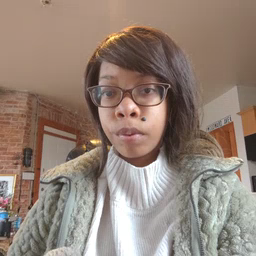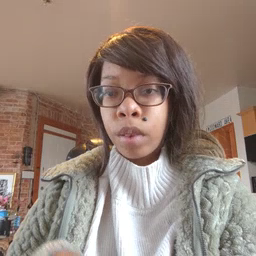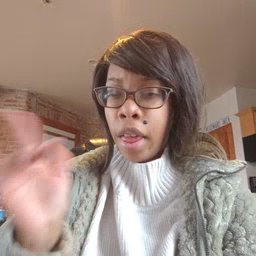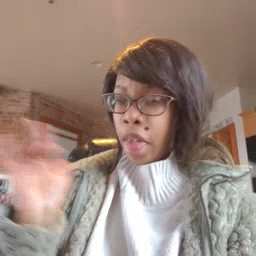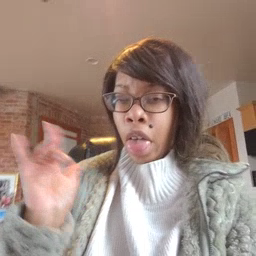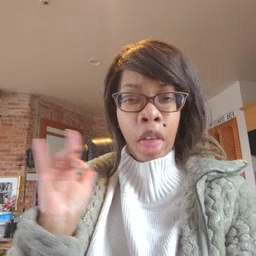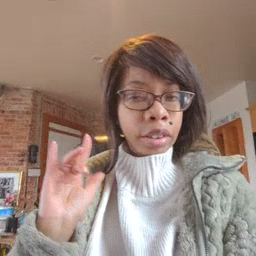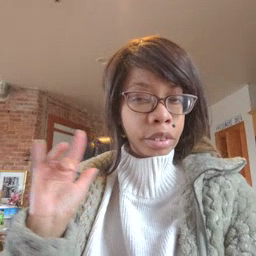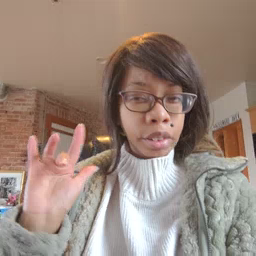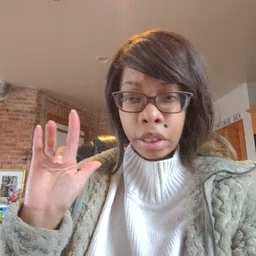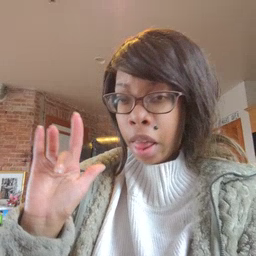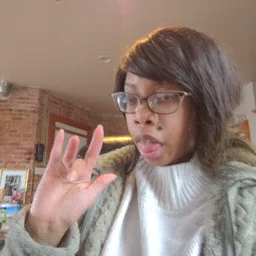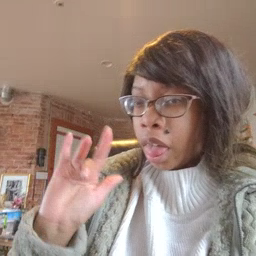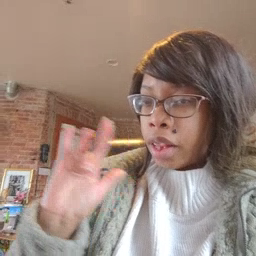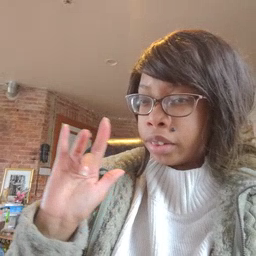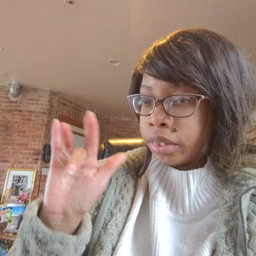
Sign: yucky